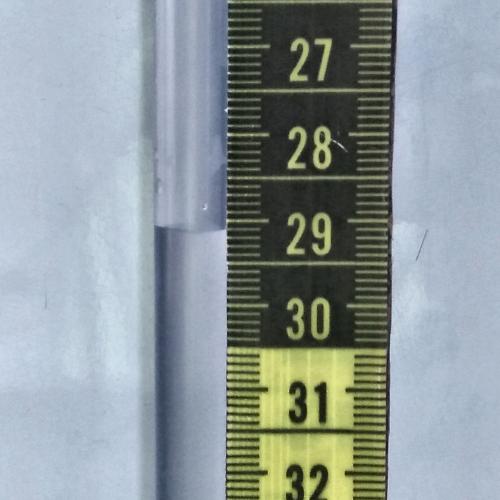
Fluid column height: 29.1 cm